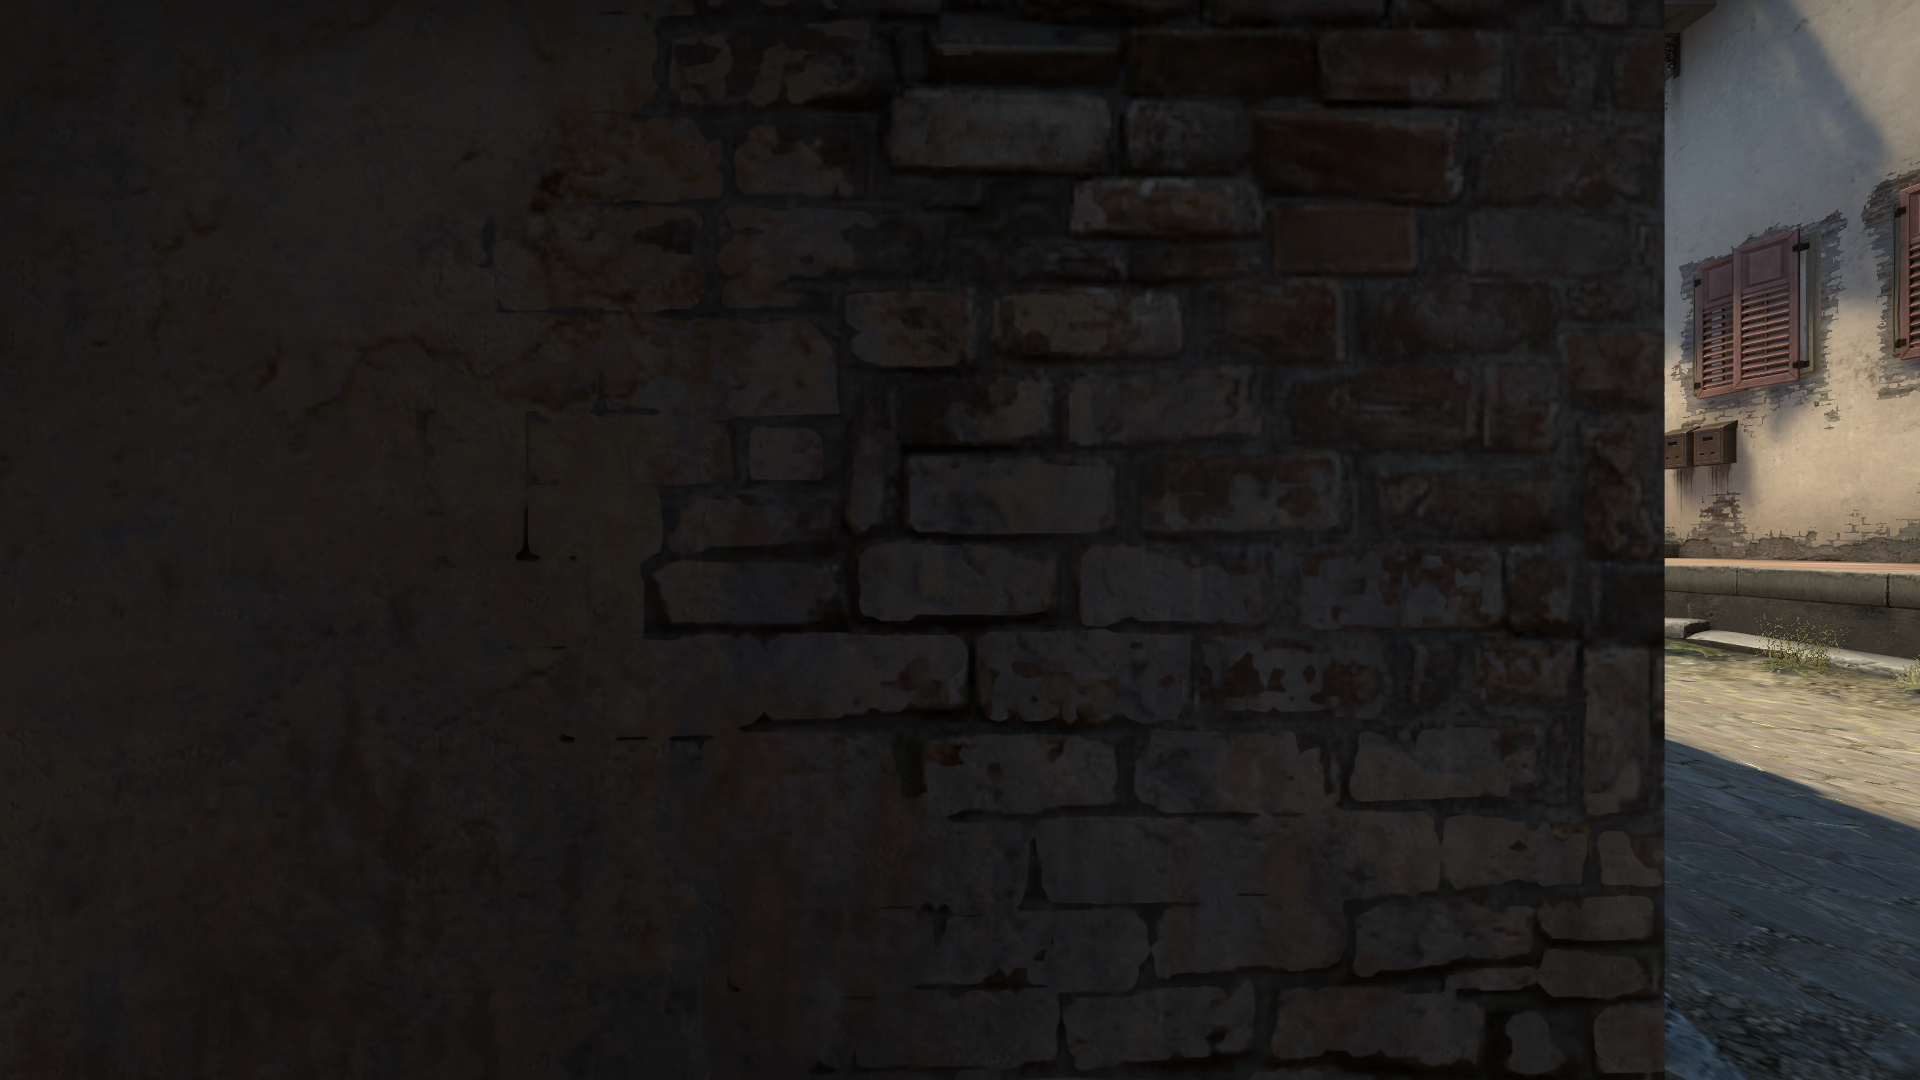
Map: de_inferno